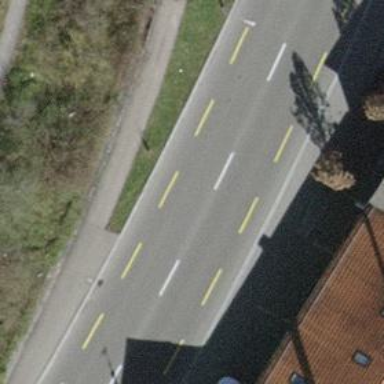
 and shared lane for cyclists on the left."